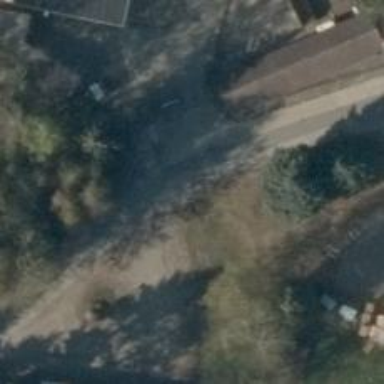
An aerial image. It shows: Residential road with concrete surface.